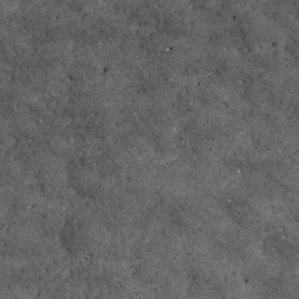
Label: non_frost